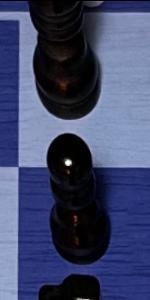
Label: Pawn_Black